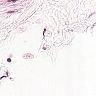
Metastatic tissue present: no